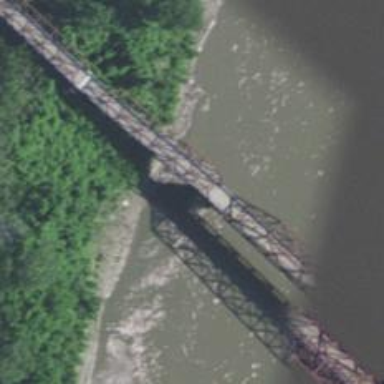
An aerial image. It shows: Pier supporting bridge.